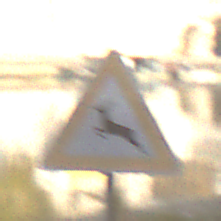
Verkehrszeichen: WildwechselRechts
Umgebung: Outdoor, Suburban
Tageszeit: MorningAfternoon
Wetter: PartlyCloudy
Licht: Natural
Jahreszeit: NotSpecified
Kontrast: MediumContrast